Question: I want to attach my top bar to my left-sidebar, I have no idea how to do, I didn't use any bootstrap or any frameworks, I'm doing all from scratch.
'''
<header id="header">
</header>
<div id="left_col" class="column fixed open">
</div>
#left_col {
position:absolute;
top:0;
left:0;
bottom:0;
width:240px;
z-index:3;
}
#header {
width: 85.5%;
float:right;
position:relative;
background-color:black;
height:50px;
}
#left_col:before {
content:"";
display:block;
position:absolute;
top:0;
right:0;
bottom:0;
width:1px;
z-index:4;
background: #000;
}
'''

JSFiddle : <URL>
I want to attached the top black bar toward the vertical line no matter how window's width decrease, the black top bar always attached to the vertical line.
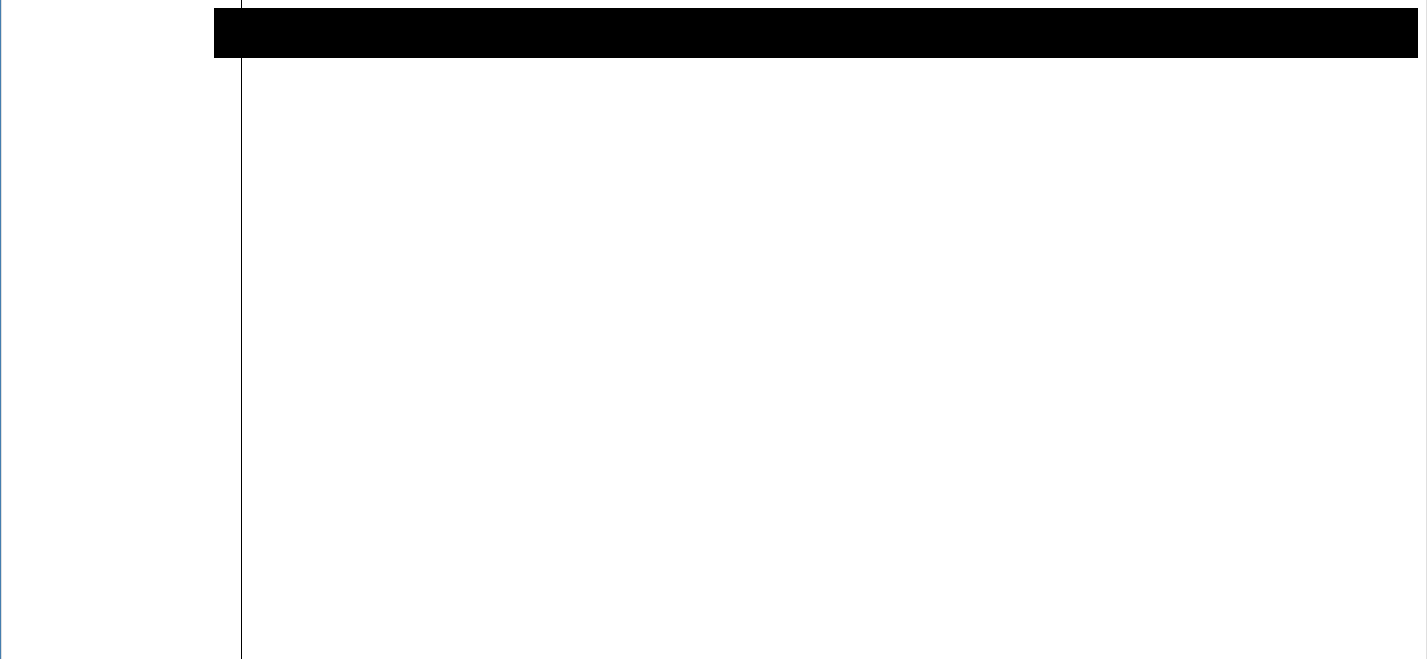
Answer: '''
#left_col {
position:absolute;
top:0;
left:0;
bottom:0;
width:240px;
z-index:3;
border-left:1px solid #000;
}
#left_col:before {
content:"";
display:block;
position:absolute;
top:0;
right:0;
bottom:0;
width:1px;
z-index:4;
background: #000;
}
#header {
top:0px;
position:absolute;
width: 100%;
left:240px;
background-color:black;
height:50px;
'''
}
Use this css :)
Demo <URL>
update : Here is the code without '::before' Pseudo Element
'''
#left_col {
position:absolute;
top:0;
left:0;
bottom:0;
width:240px;
z-index:3;
border-right:1px solid #000;
height:500px;
}
#header {
top:0px;
position:absolute;
width: 100%;
left:240px;
background-color:black;
height:50px;
}
'''
Demo 2 : <URL>